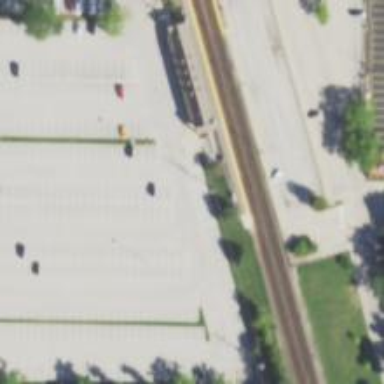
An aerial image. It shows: Parking space.